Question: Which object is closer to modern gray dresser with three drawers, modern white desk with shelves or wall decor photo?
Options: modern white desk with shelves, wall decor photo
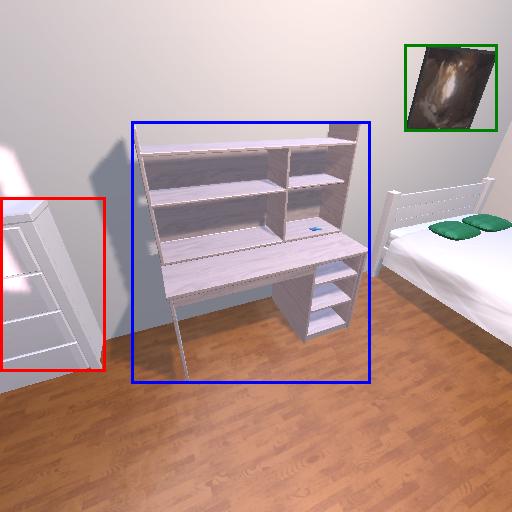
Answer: modern white desk with shelves